Question: I'm using an HTML5 '<video>' player on a page that is displayed withing a 'frame'. My player breaks out of the frame and is visible on top of the other frames.
I've made a "screenshot" of the problem:

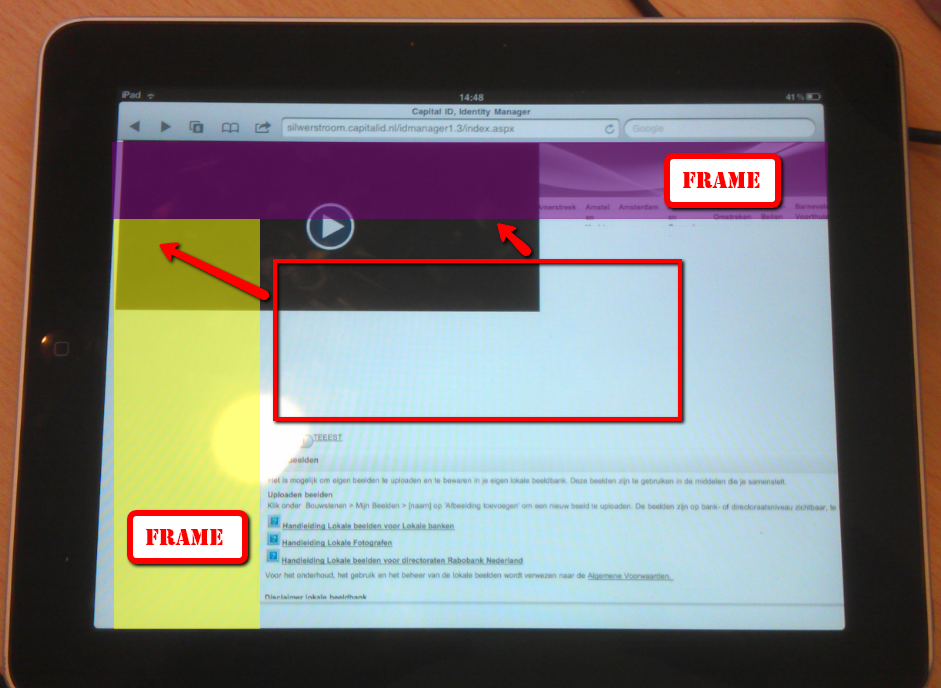
Answer: The 'frame' element is <URL>. The recommendation is to use the 'iframe' element instead. If you must.